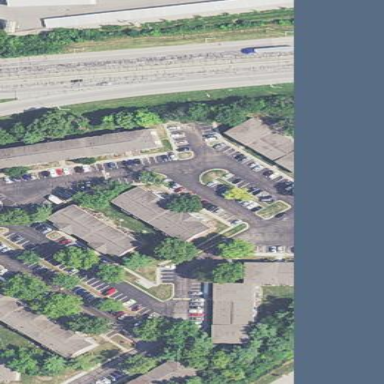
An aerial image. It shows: Parking area.